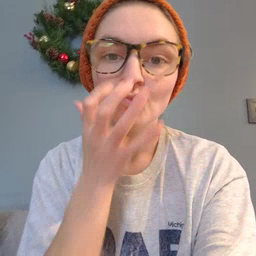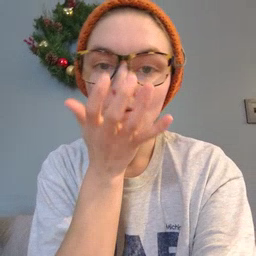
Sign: grass